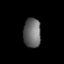
Tissue: prostate
Cell type: T cells
Senescence score: 0.8309
Nuclear area (px): 497
Mean DAPI intensity: 105.656